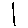
Label: line